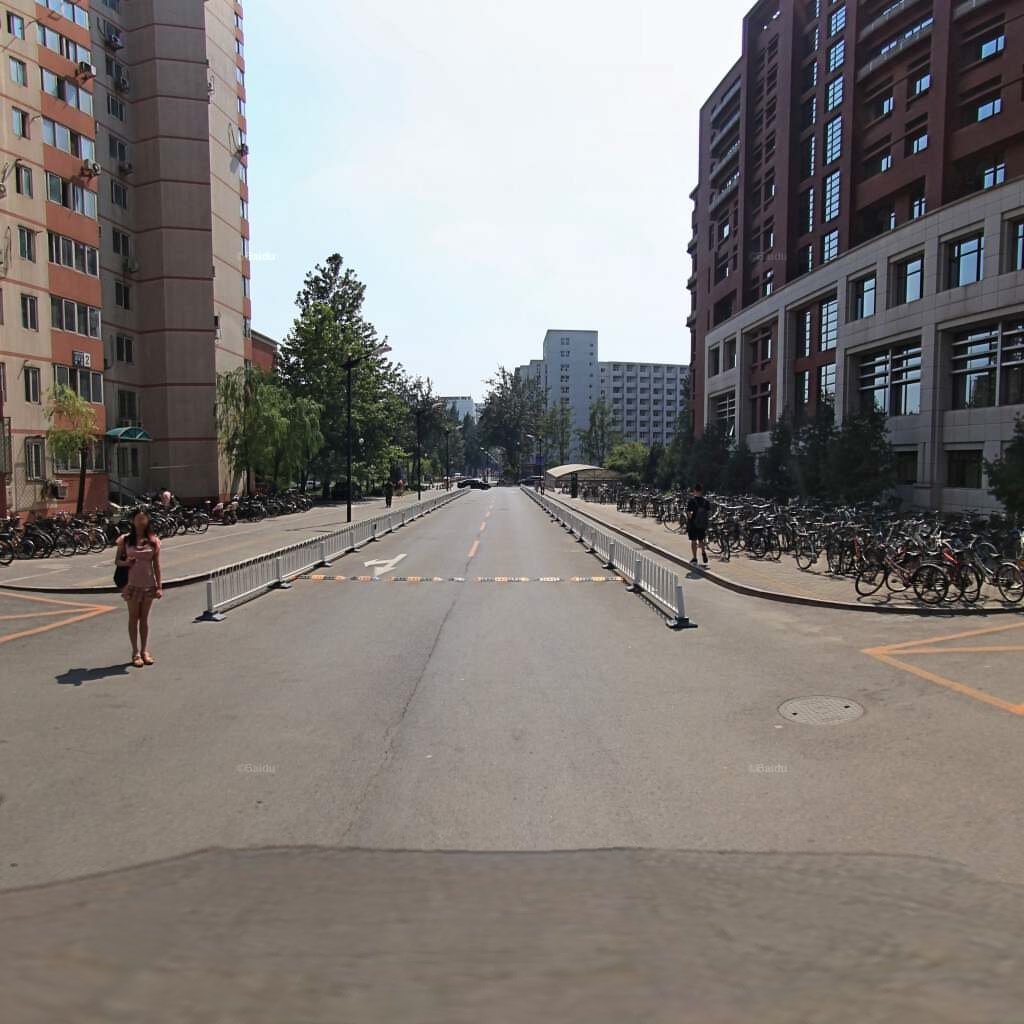
Region: Haidian
Road damage annotations: longitudinal crack, longitudinal crack, manhole cover